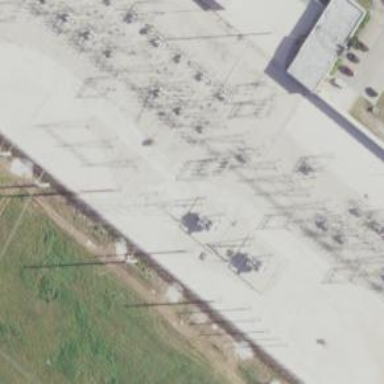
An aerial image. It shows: Switch for power supply.